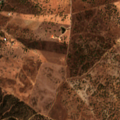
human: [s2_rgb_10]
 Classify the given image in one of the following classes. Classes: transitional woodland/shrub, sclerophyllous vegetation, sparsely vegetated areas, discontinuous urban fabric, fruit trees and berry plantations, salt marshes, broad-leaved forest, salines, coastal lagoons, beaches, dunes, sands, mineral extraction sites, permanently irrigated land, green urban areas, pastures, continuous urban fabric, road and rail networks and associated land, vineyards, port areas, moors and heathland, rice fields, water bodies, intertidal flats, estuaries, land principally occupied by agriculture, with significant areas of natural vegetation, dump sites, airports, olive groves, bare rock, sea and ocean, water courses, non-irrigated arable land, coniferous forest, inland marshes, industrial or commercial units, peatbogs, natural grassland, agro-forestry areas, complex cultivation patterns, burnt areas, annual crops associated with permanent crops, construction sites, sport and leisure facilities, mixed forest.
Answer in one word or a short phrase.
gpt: non-irrigated arable land, land principally occupied by agriculture, with significant areas of natural vegetation, agro-forestry areas, broad-leaved forest, transitional woodland/shrub